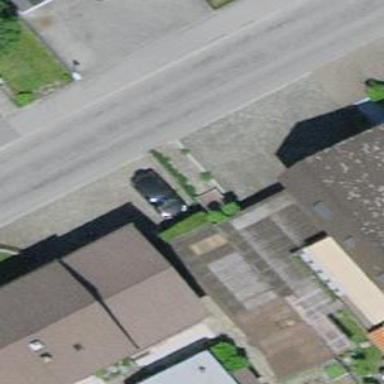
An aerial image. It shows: Garage building.